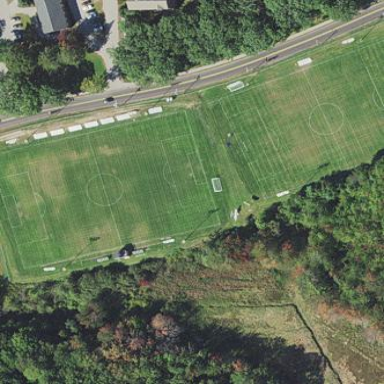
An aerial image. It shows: Grass pitch designated for lacrosse.